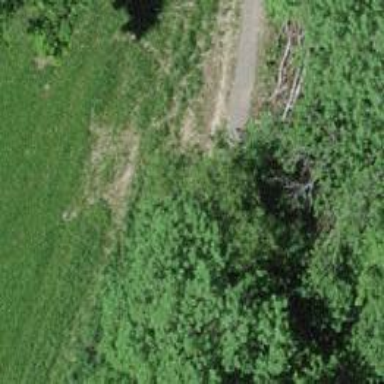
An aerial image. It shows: Path.